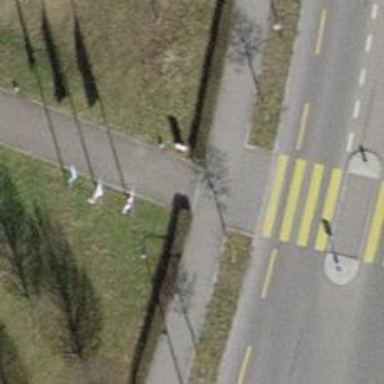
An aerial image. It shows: Entrance with barrier.